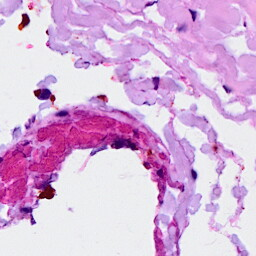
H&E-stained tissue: Breast